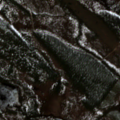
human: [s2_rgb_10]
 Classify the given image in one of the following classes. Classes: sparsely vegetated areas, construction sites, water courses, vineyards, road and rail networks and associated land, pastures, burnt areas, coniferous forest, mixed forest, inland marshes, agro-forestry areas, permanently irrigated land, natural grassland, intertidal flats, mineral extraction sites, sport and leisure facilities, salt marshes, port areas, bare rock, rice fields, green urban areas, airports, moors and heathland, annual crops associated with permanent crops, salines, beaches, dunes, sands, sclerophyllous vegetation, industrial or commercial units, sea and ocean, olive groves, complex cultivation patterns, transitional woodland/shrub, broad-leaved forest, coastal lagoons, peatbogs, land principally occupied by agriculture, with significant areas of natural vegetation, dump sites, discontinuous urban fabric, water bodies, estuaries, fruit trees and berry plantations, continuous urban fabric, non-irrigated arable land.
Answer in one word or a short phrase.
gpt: coniferous forest, transitional woodland/shrub, water bodies